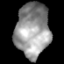
Tissue: prostate
Cell type: NK cells
Senescence score: 0.7998
Nuclear area (px): 1786
Mean DAPI intensity: 150.512